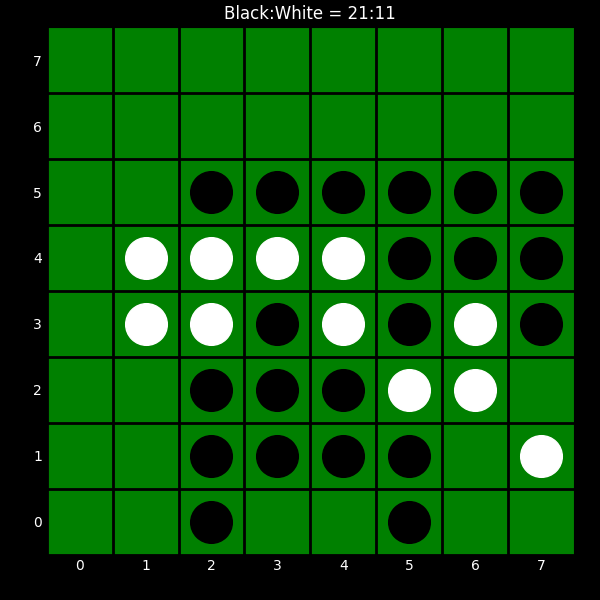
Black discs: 21
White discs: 11